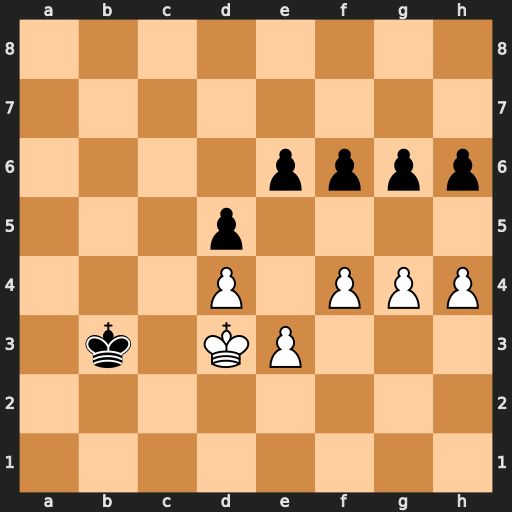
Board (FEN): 8/8/4pppp/3p4/3P1PPP/1k1KP3/8/8
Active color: w
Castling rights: -
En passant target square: -
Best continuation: e4 Kb4 e5